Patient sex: M
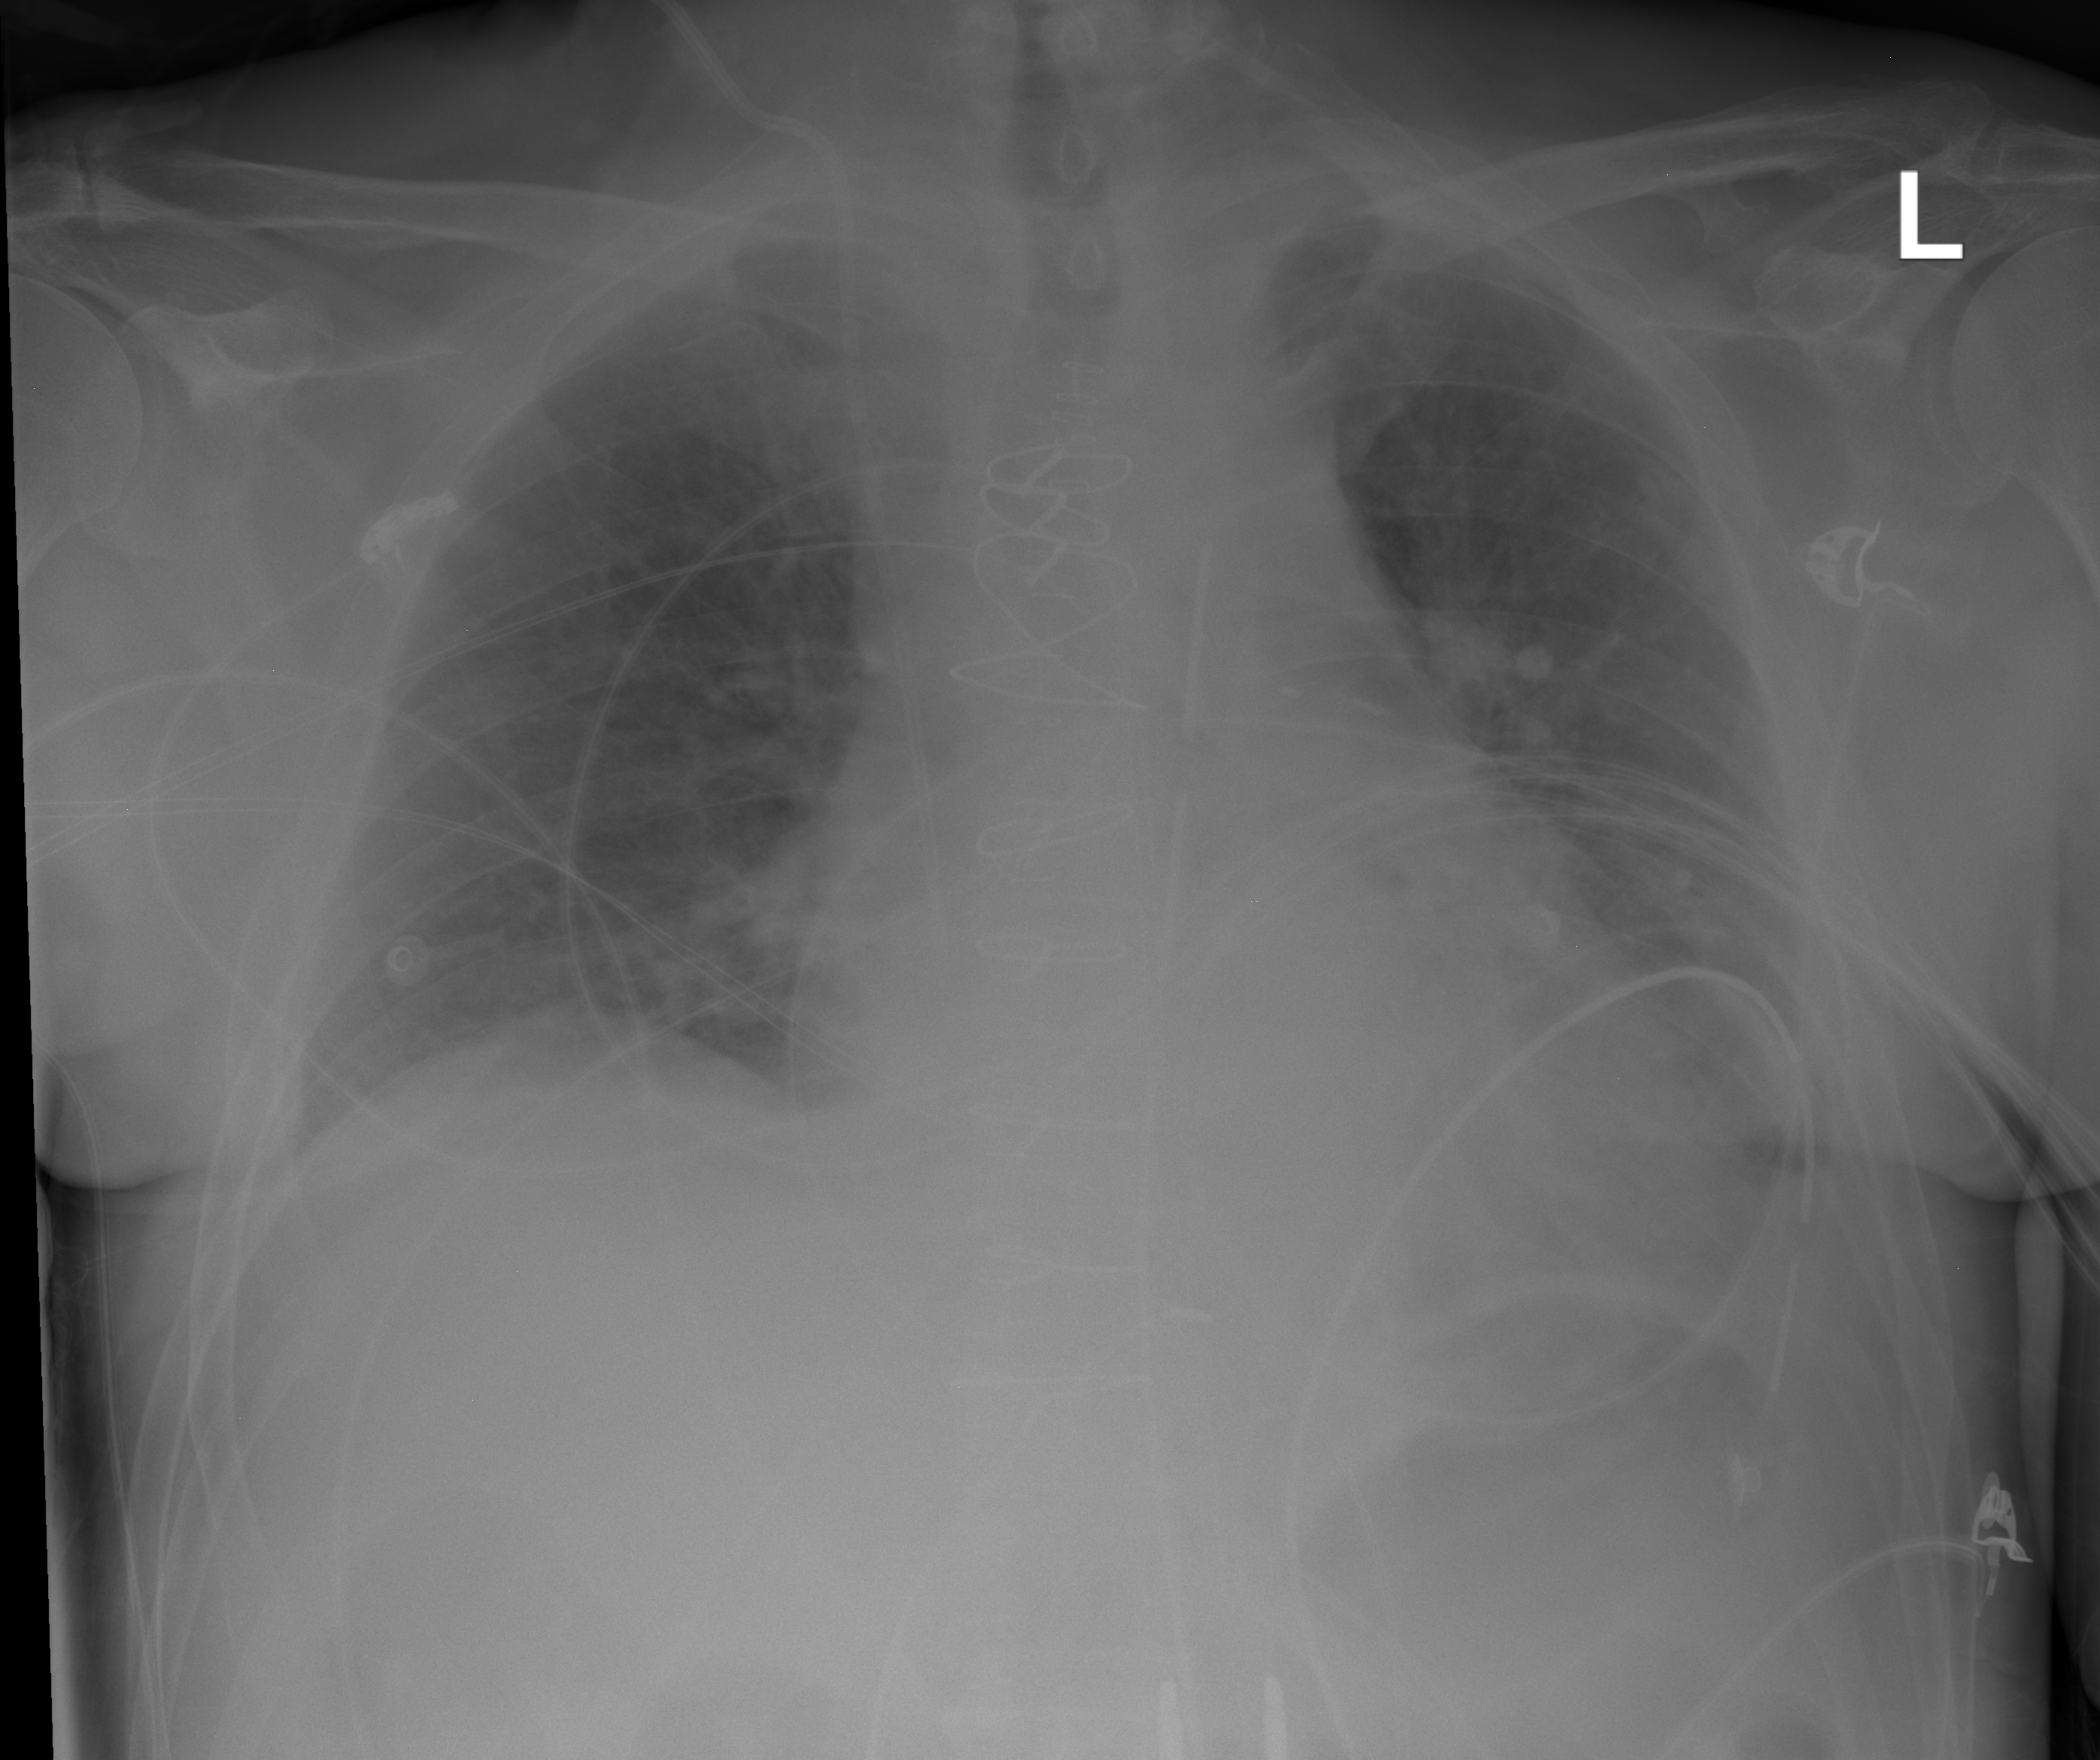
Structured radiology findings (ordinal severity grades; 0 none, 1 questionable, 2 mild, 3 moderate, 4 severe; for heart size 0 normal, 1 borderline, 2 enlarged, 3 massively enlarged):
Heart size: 1
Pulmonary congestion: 1
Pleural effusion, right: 0
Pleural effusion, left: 2
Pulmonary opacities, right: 0
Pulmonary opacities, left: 0
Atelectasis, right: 0
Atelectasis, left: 2